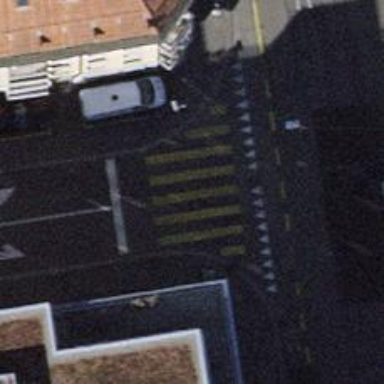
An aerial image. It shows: Zebra crossing with traffic signals.